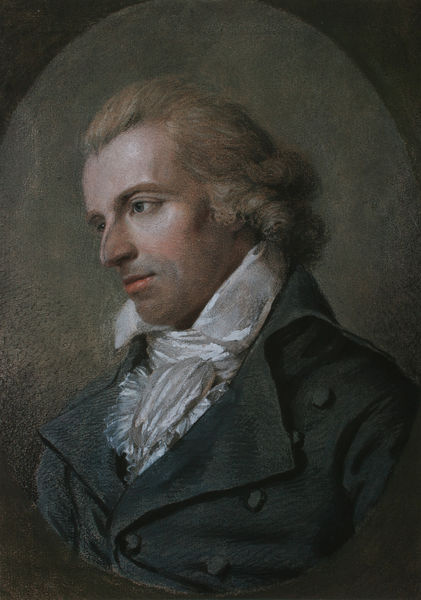
Titel: Friedrich Schiller
Künstler: Ludovike Simanowiz
Standort: Marbach (am Neckar)
Institution: Schiller-Nationalmuseum
Schlagwörter: blau, dunkel, gemälde, kopf, mann, schatten, weiß, gelb, grün, ocker, ausschnitt, braun, frisur, grau, haar, hell, kreide, licht, mund, nase, orange, profil, schwarz, stirn, zeichnung, blick, rot, schal, tuch, malerei, rock, schleife, anzug, blond, hemd, jacke, augen, barock, bluse, falten, gesicht, kragen, mensch, rahmen, spitze, portrait, porträt, auge, haare, mantel, augenbrauen, kinn, knopf, lippe, lippen, locke, locken, rosa, seide, traurig, oval, deutschland, perücke, lächeln, farbig, wangen, bogen, man, farbe, silhouette, friedrich, krawatte, dichter, bouton, brauen, foulard, gris, halstuch, homme, manteau, marron, nez, redingote, vert, melancholisch, nachdenklich, wange, knöpfe, sinnierend, dreiviertelprofil, knopfleiste, oberkörper, revers, striche, denken, torbogen, blanc, komponist, hakennase, portait, beethoven, denker, literat, literatur, schiller, stehkragen, gedanke, geheimratsecken, entspannt, kravatte, halbprofil, sehnsucht, männliche figur, knopfreihe, blanche, rouge, sombre, aufklärung, seidentuch, klassik, weisss, romantisme, cheveux, peinture, gebildet, ferme, genie, allemand, lumiere, boutons, boucles, chemise, sturm und drang, tristesse, dessin, touche, papier, romantique, jeune, melancholie, buste, triste, visage, crayon, russe, hackennase, allemagne, klug, stirne, bildung, pastel, cartouche, col, veste, trois quart, rasur, ovale, verte, perruque, tête, vide, russie, fond, denkerstirn, noblesse, regard, couleurs froide, couleurs froides, dichterfürst, friedrich schiller, friedrich von schiller, inspiration, inspiré, lumieres, noble, mélancolie, pensif, cravate, nez aquilin, front, longs, écharpe, levres, 18. jahrhundert, 16. jahrhundert, marbach, xixe, profit, nostalgie, blonds, <mann, portrait\, gros nez, proéminent, regard], notable, siècle, rasé, aquilin, semiprofil, weiße halskrause